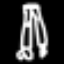
Label: pants